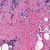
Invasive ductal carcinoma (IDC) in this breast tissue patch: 0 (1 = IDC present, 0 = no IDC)